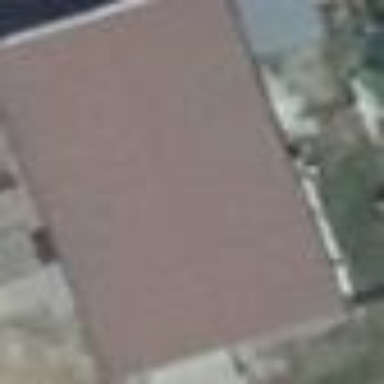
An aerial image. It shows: Restaurant in building.